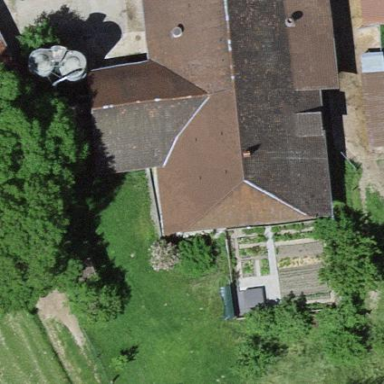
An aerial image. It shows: Farm building.